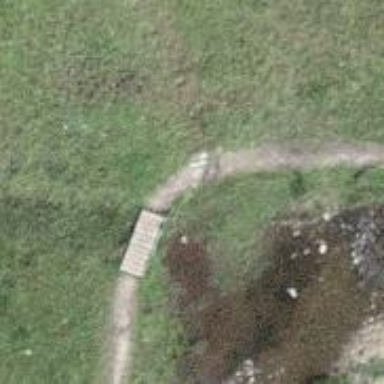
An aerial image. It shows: Path leading to bridge.